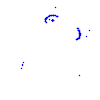
Particle: proton